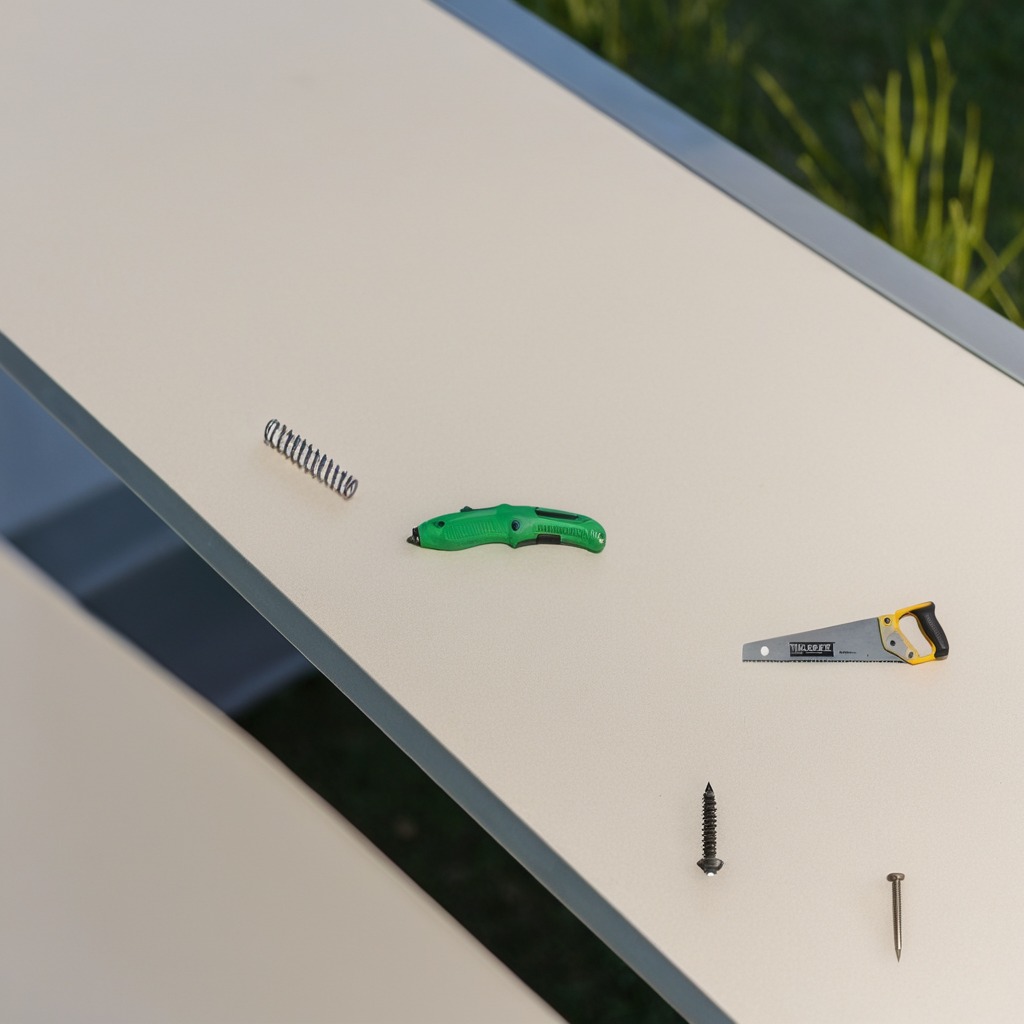
A utility knife, a metal machine screw, an iron nail, a coiled metal spring, and a handheld metal saw are lying on the table.